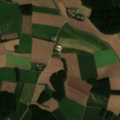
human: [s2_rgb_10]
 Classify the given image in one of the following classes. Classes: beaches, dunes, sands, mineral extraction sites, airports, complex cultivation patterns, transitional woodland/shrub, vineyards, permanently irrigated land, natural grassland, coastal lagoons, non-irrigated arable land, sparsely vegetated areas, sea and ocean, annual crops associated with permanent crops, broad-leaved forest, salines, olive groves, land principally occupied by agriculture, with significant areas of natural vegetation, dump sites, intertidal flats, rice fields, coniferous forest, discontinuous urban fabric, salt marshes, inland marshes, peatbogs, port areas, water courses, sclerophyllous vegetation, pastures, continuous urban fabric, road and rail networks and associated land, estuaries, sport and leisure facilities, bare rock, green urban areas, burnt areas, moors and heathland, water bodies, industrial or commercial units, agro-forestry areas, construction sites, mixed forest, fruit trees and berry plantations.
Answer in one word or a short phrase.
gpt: non-irrigated arable land, broad-leaved forest